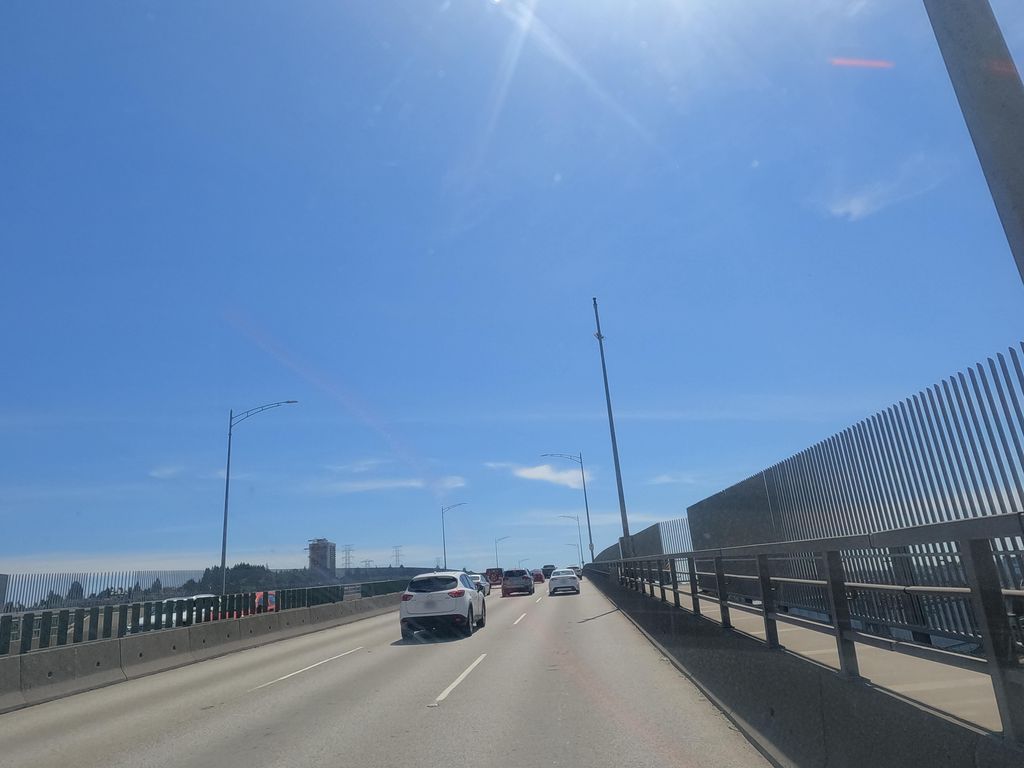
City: vancouver